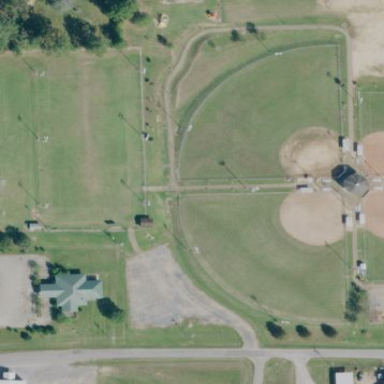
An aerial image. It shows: Baseball pitch for leisure and sports activities.